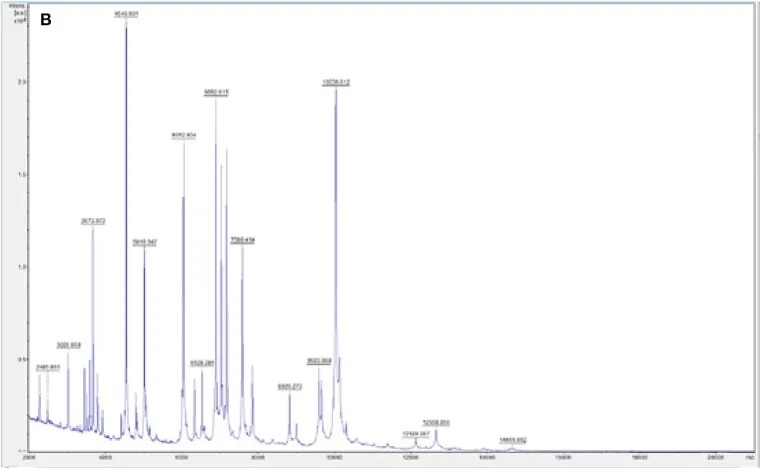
NCBI comparison of 16S sequencing results (B). Primer: 27F AGTTTGATCMTGGCTCAG; Reverse: 1492R GGTTACCTTGTTACGACTT. The 16S amplified sequence of the sample was 100% compared with that of Elizabethkingia miricola.
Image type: chart (chart)